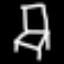
Label: chair